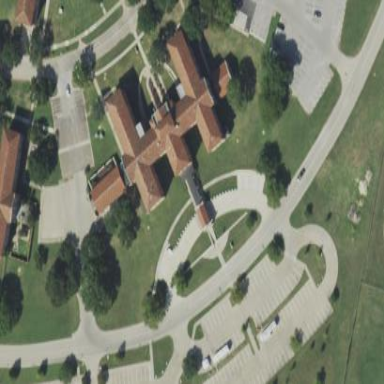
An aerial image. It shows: Hospital building.